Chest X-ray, PA view. Patient: 56 years old, sex F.
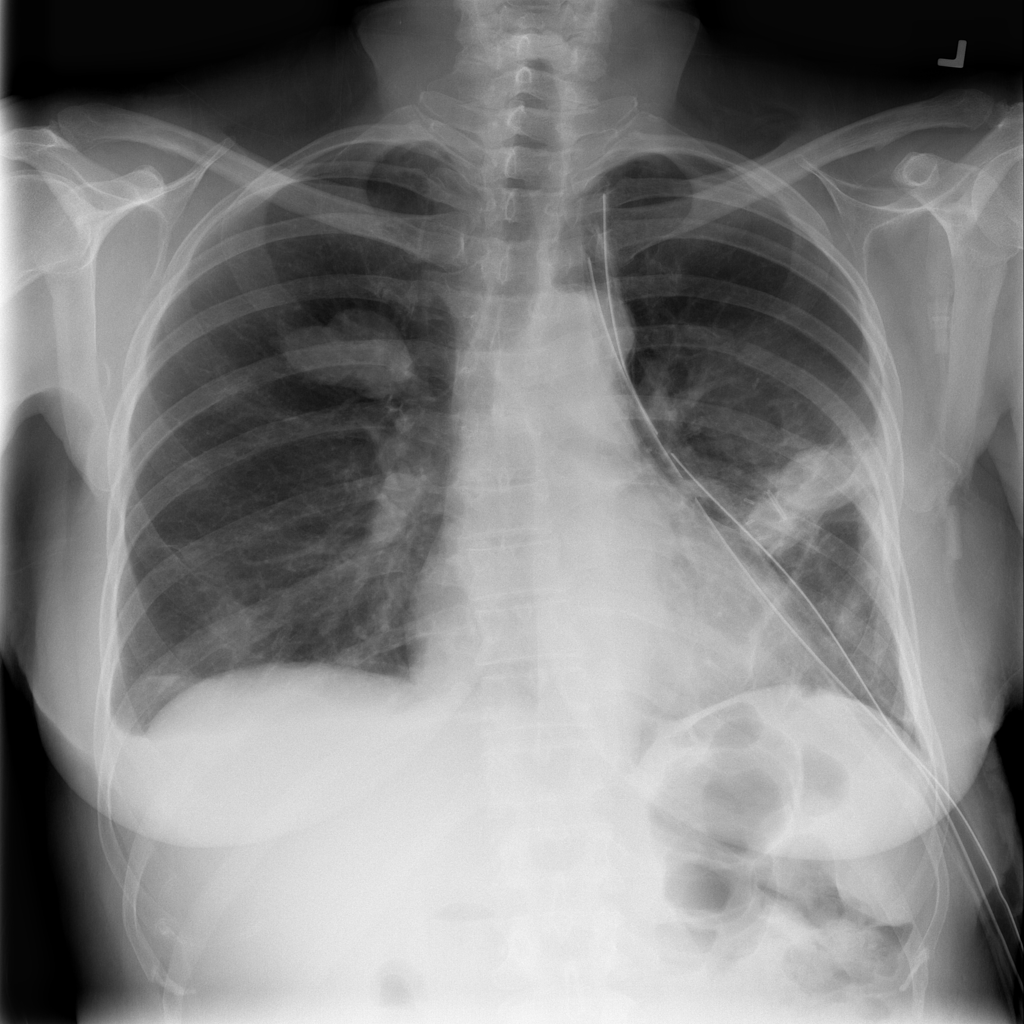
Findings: Effusion, Pneumothorax